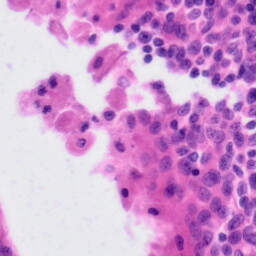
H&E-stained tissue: Tonsil